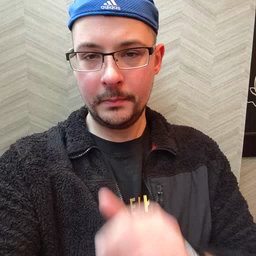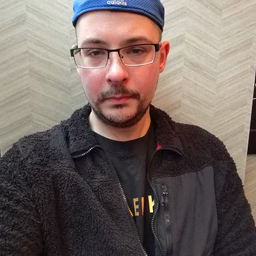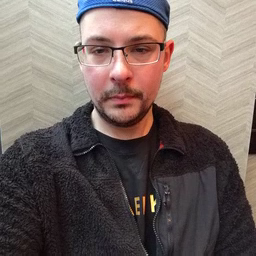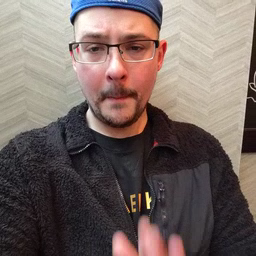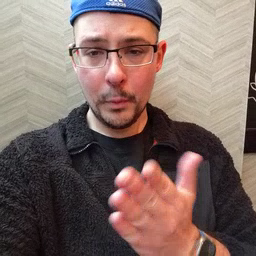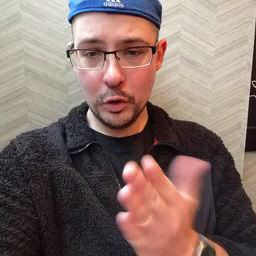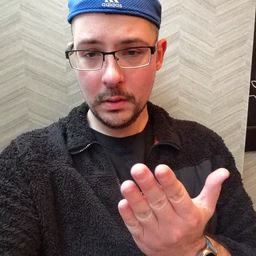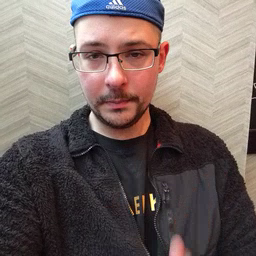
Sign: book